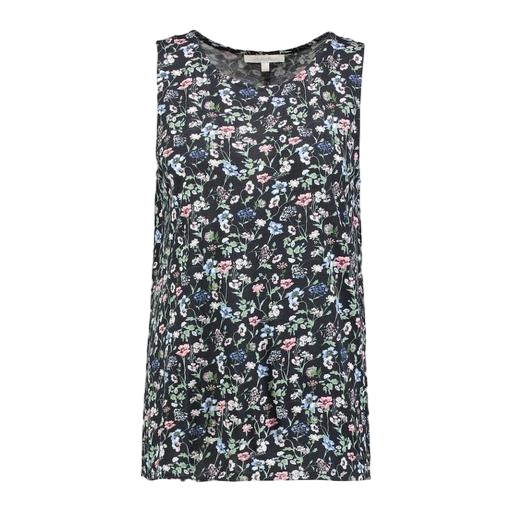
black sleeveless floral-print shirt, black floral-print sleeveless top, floral print tank top, white background